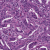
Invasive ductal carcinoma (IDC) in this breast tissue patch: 1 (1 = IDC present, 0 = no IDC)